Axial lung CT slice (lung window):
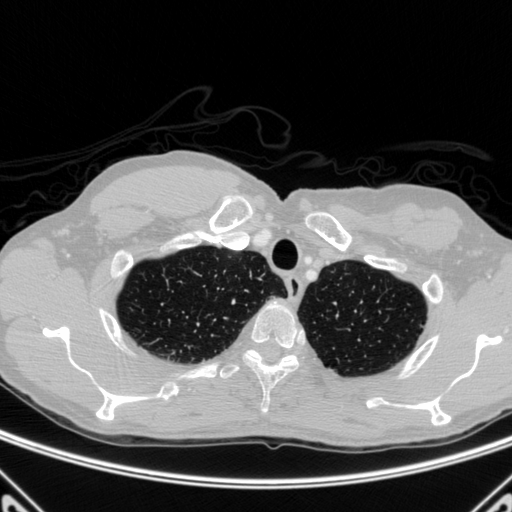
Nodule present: no